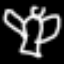
Label: angel